Interaction volume radius: 5 \u00c5
Interaction volume height: 20 \u00c5
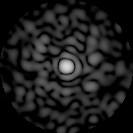
Disorder parameter: 0.8099